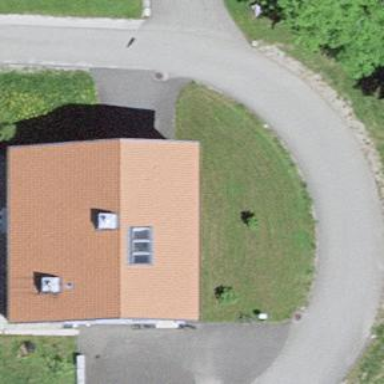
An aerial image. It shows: Simple and straightforward house.